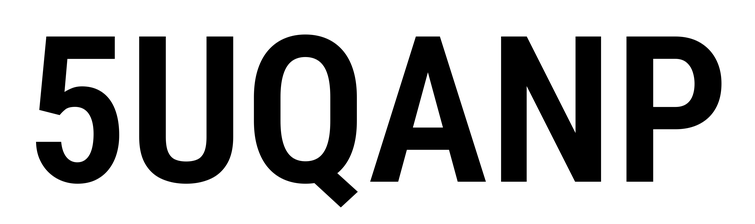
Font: Roboto_Condensed_SemiBold